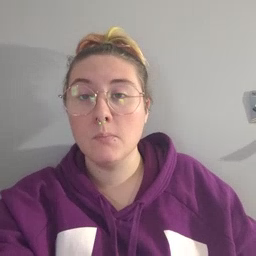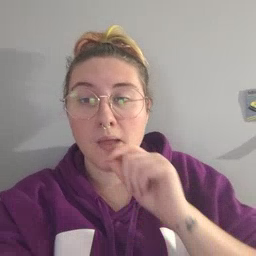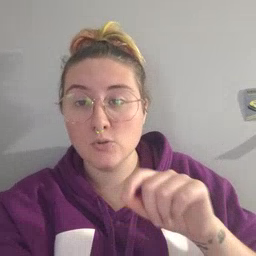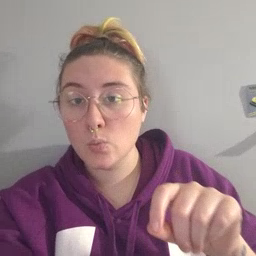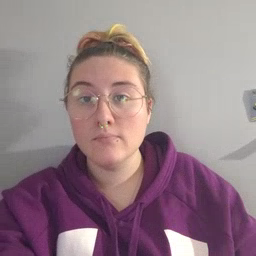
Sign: pencil